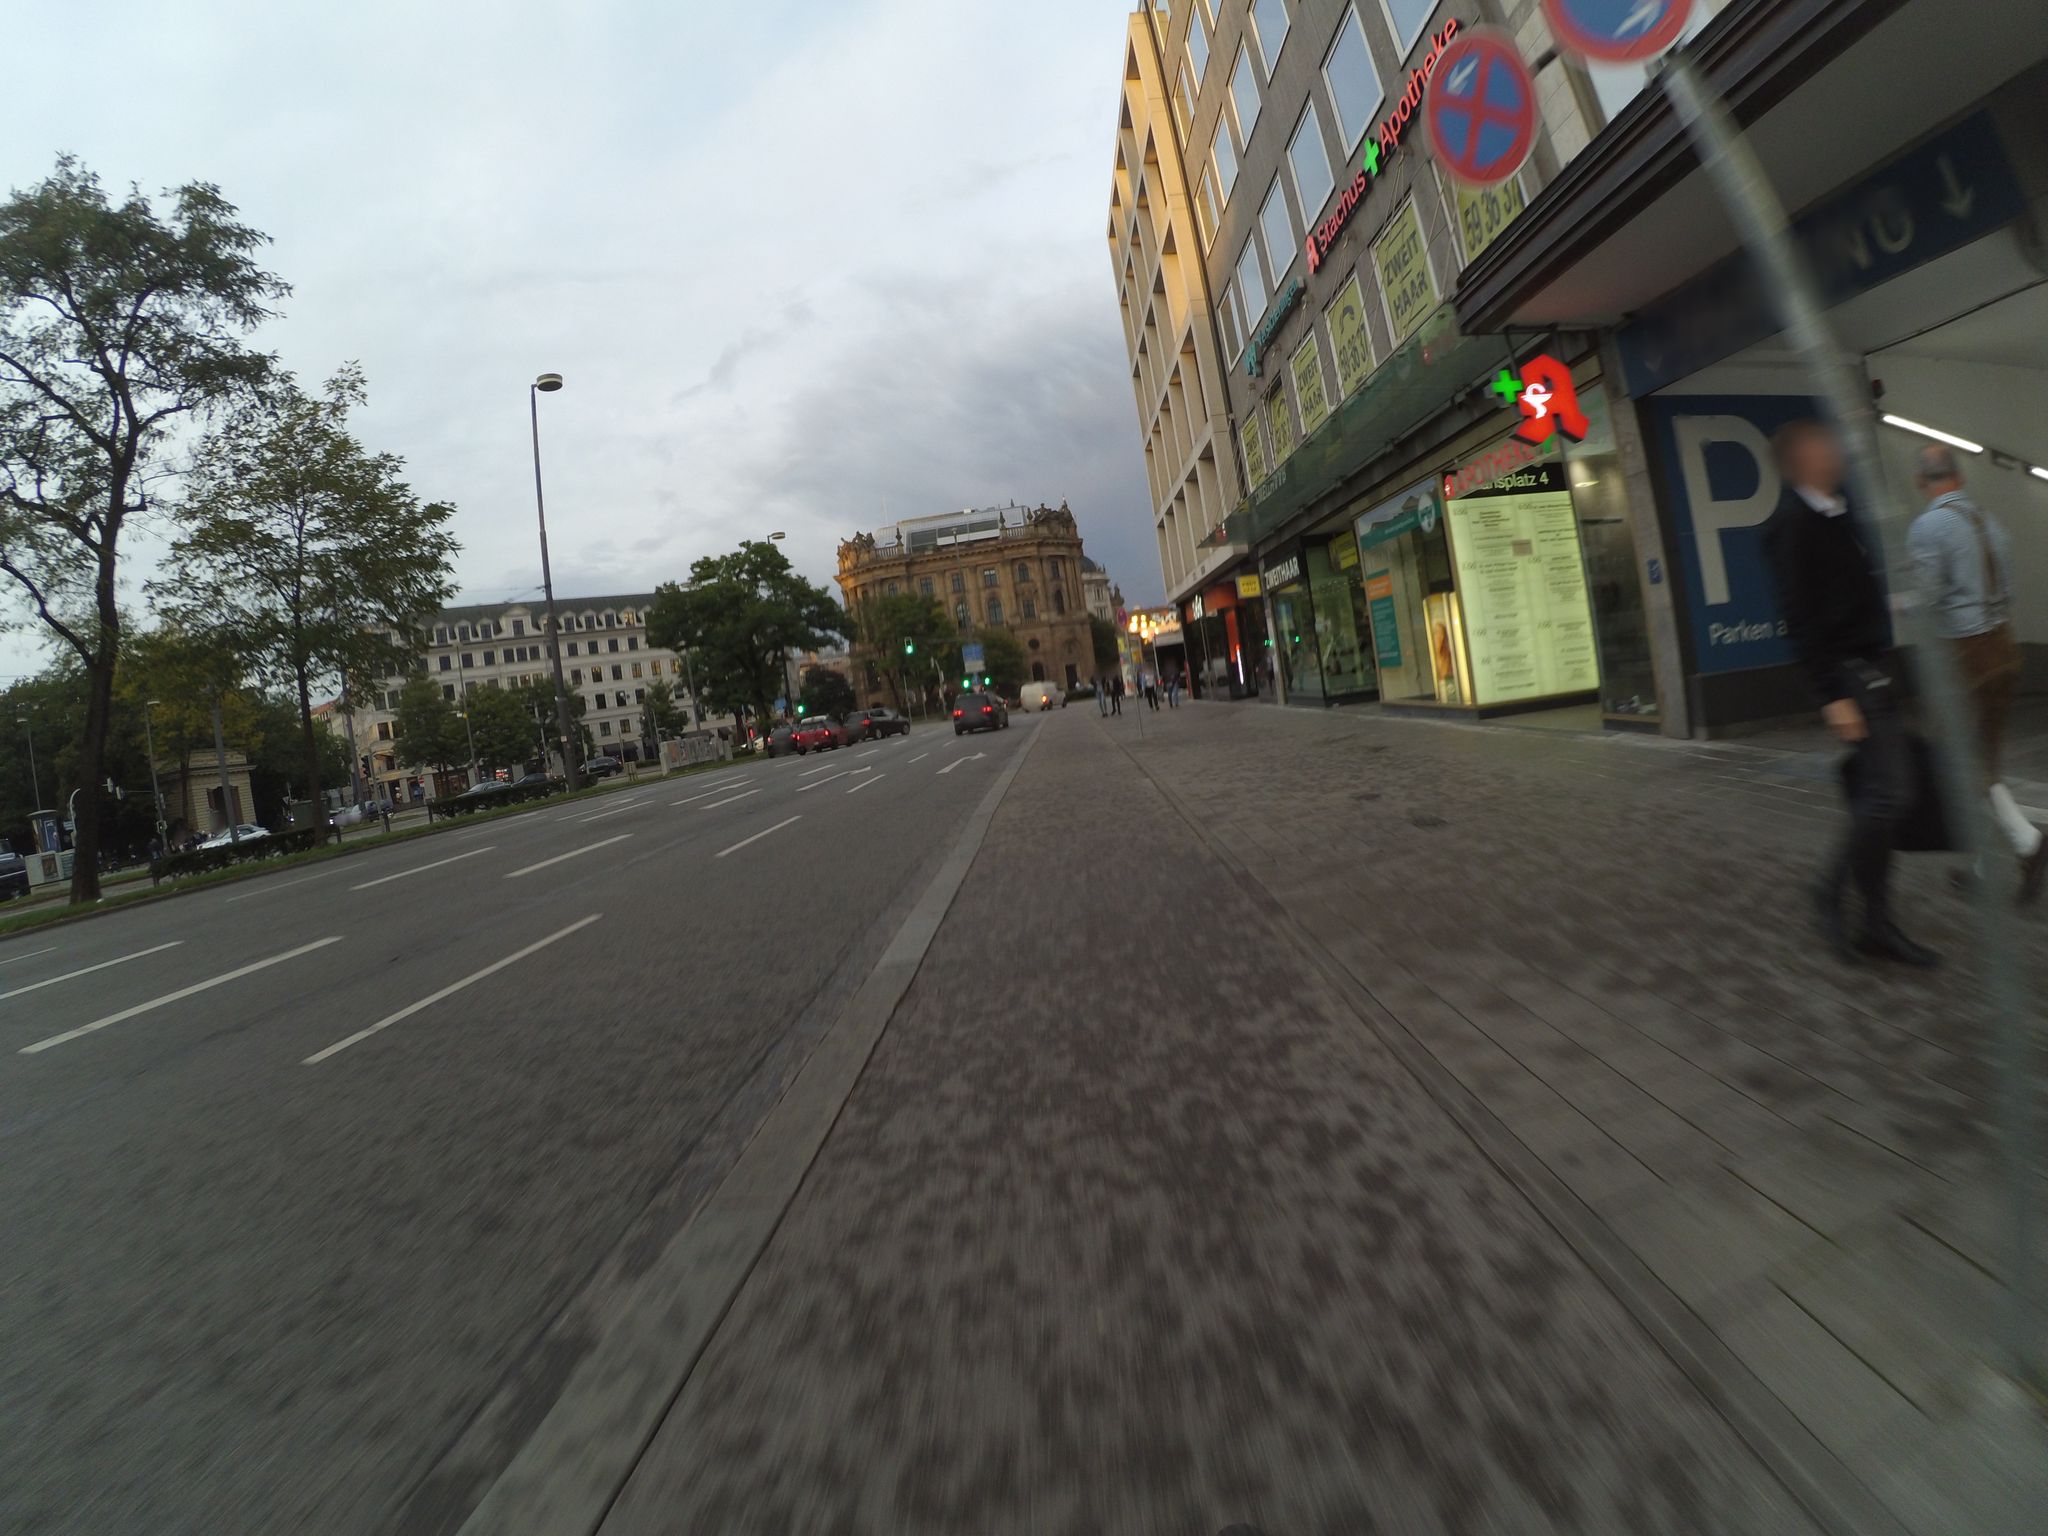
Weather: cloudy
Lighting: day
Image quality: good
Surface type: cycling surface
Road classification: footway, pedestrian
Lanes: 4
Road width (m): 1.60
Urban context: urban centre
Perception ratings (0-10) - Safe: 4.82, Lively: 7.49, Beautiful: 4.8, Boring: 2, Depressing: 4.37, Wealthy: 6.83